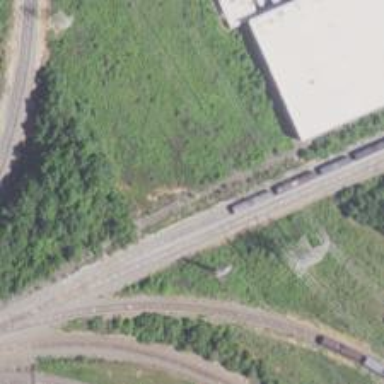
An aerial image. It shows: Railway spur service.